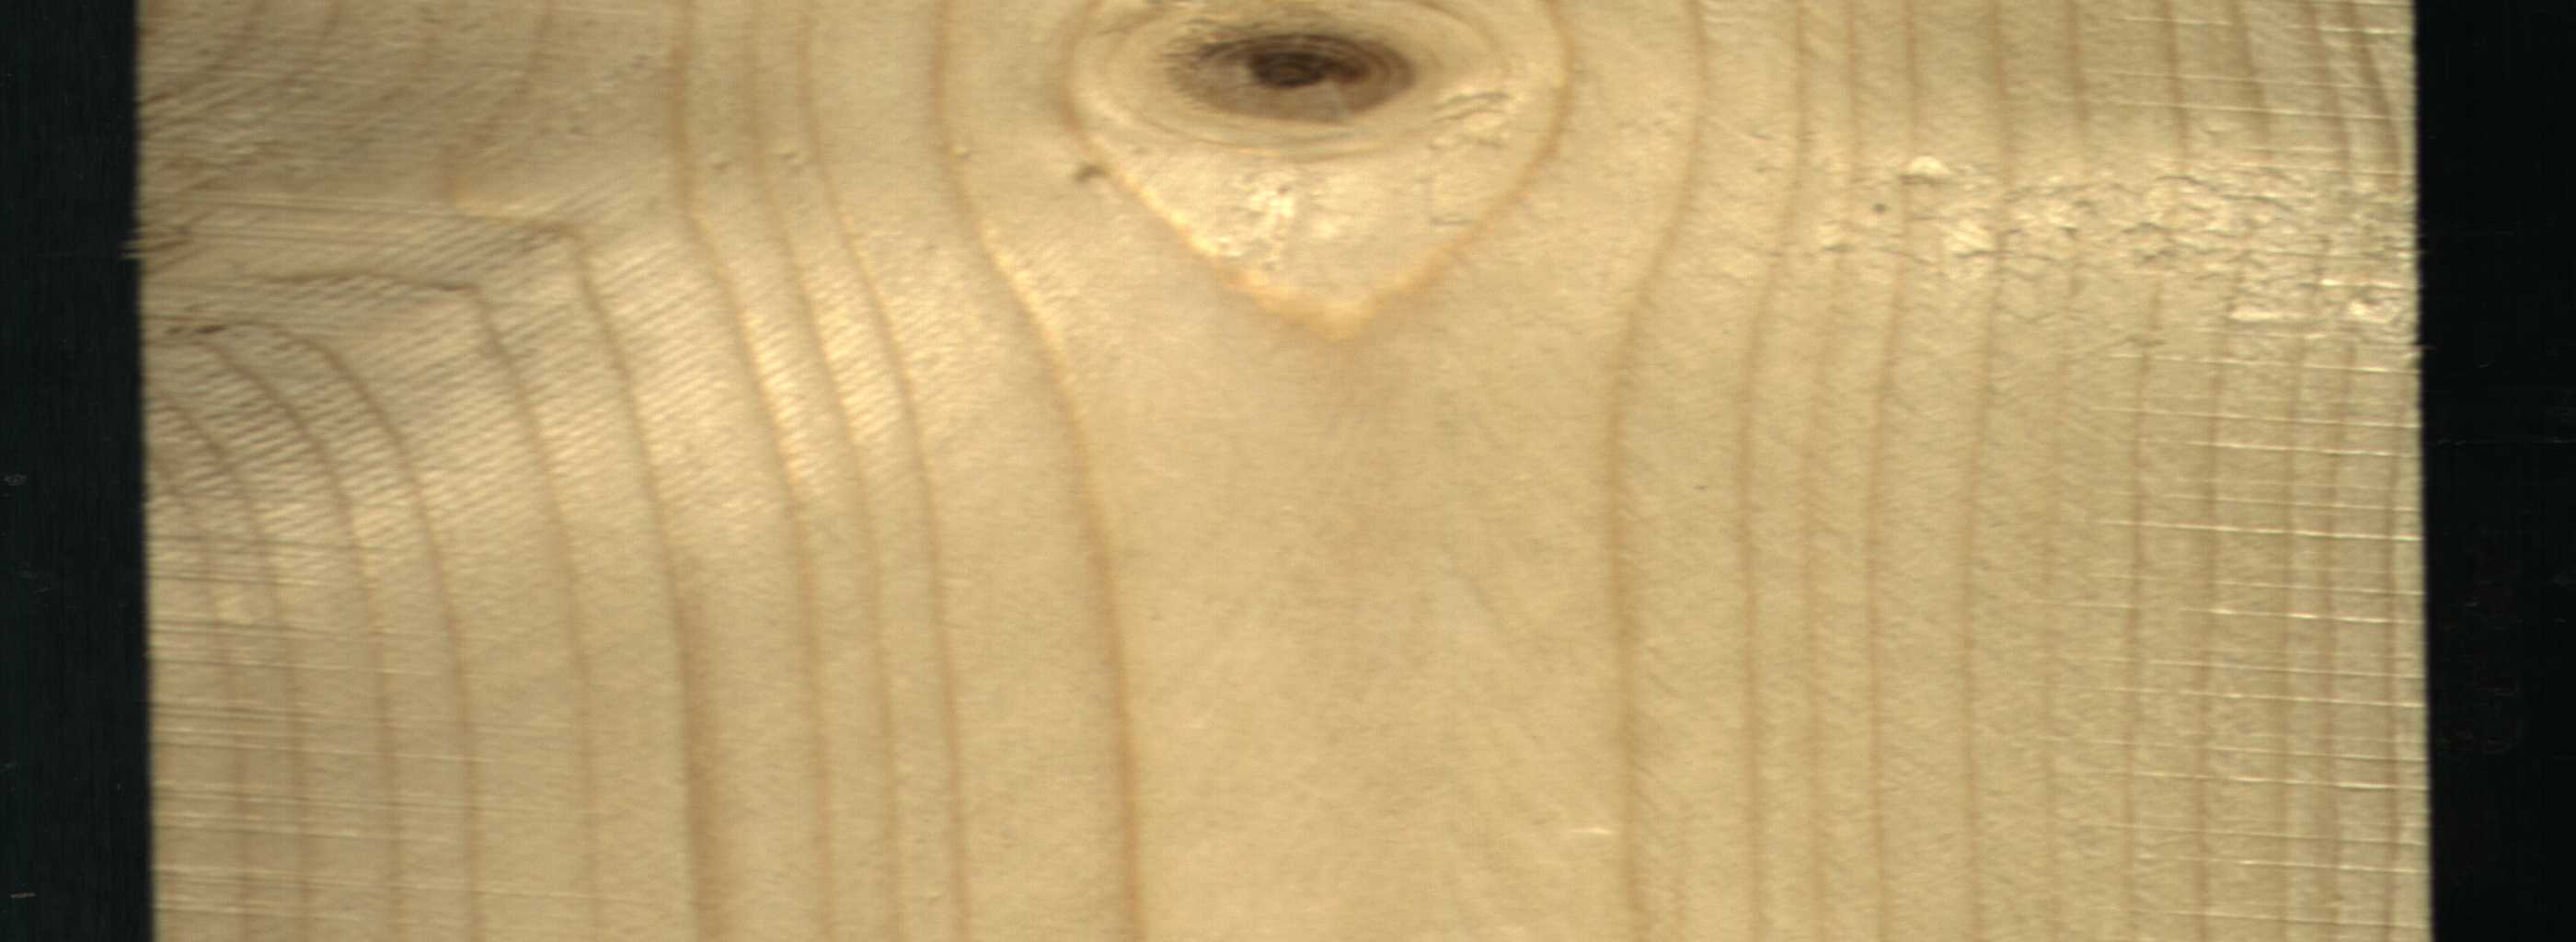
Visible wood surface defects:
Dead_Knot
Live_Knot